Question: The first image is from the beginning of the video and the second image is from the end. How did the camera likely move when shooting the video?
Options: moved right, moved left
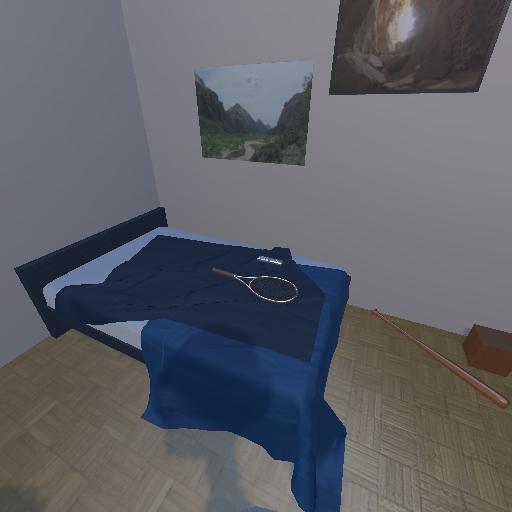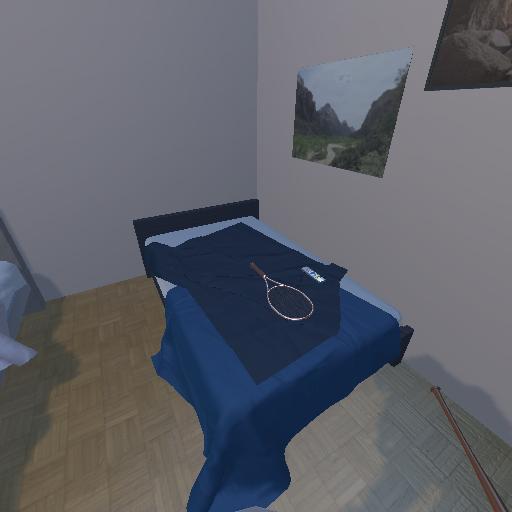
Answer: moved right